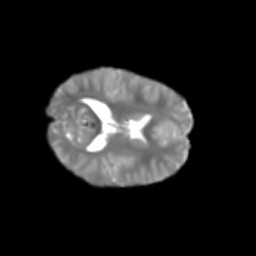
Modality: T2w
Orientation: axial
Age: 6
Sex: female
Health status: healthy